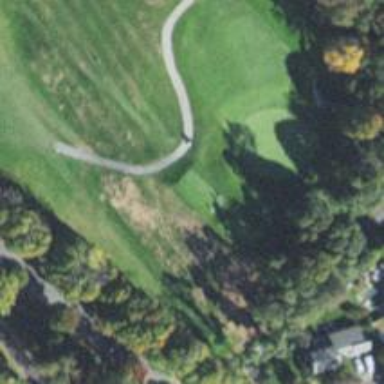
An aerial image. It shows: Golf tee.